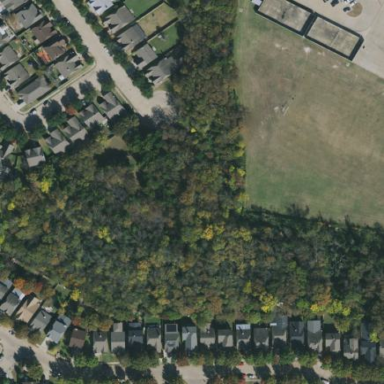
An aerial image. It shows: Grassy area within woodland.